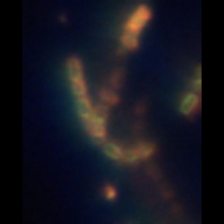
Taxon: Diatom_aggregate
Group: Diatoms